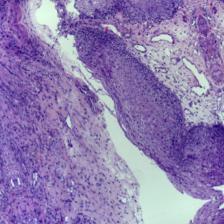
Diagnosis: Normal